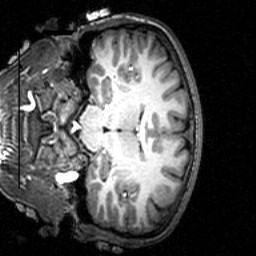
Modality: T1w
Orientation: coronal
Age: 22
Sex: female